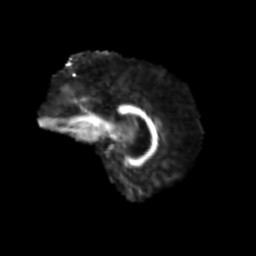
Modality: FA
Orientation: sagittal
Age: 61
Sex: male
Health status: ill
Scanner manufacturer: siemens
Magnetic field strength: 3 T
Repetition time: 8.7 s
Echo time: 0.11 s